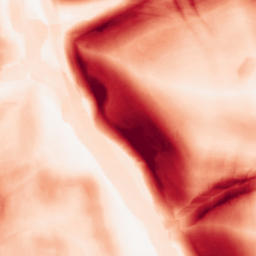
Category: morphological
Decomposition family: morphological_gradient
Decomposition parameters: size: 15
shape: square
Upsampling method: edge_directed
Upsampling parameters: scale: 2
Upsampling scale: 2